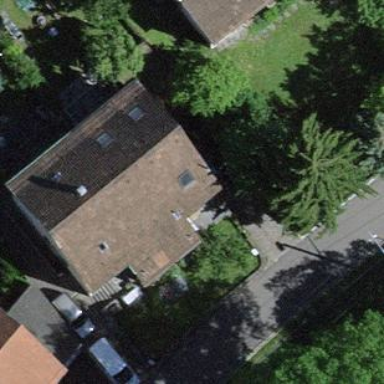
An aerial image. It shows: Semi-detached house.